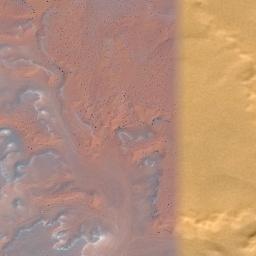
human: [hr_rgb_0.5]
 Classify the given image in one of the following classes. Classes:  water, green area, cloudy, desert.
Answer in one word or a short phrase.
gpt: desert